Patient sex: M
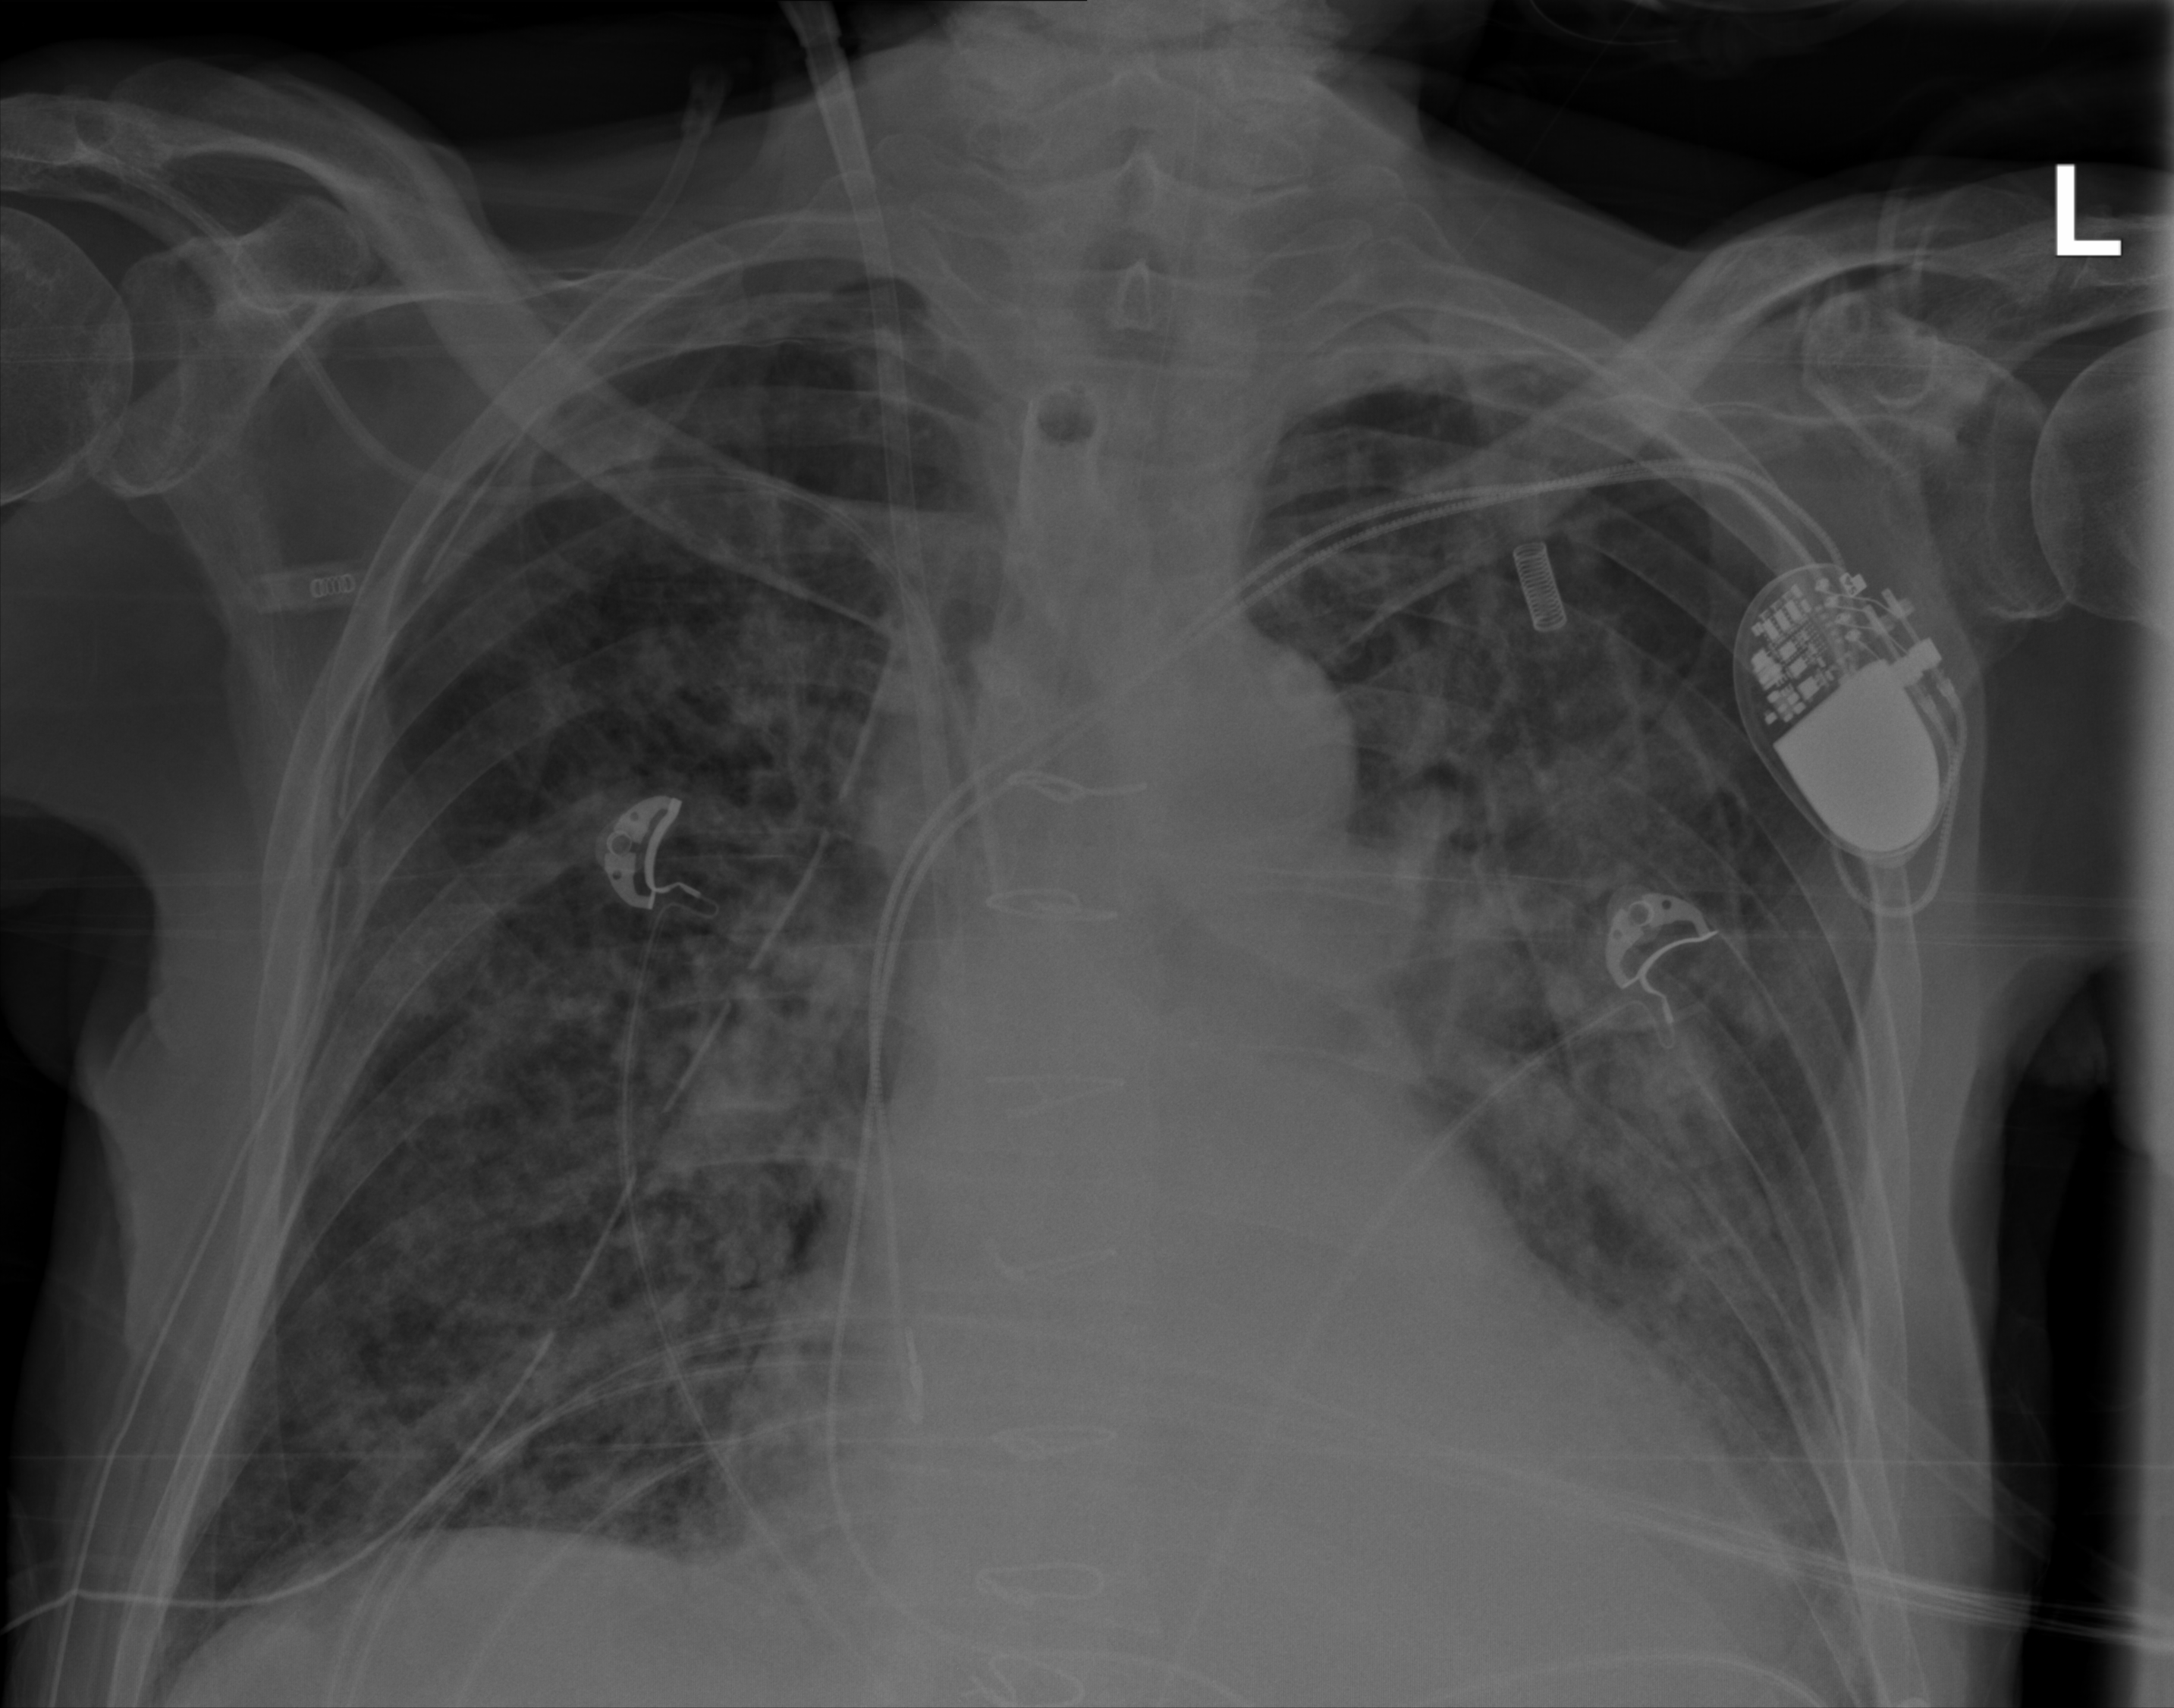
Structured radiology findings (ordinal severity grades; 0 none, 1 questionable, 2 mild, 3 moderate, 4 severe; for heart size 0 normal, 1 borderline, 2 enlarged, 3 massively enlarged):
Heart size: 2
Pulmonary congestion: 0
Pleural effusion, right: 0
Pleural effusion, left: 0
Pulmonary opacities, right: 3
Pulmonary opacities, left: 3
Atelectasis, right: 3
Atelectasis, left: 3